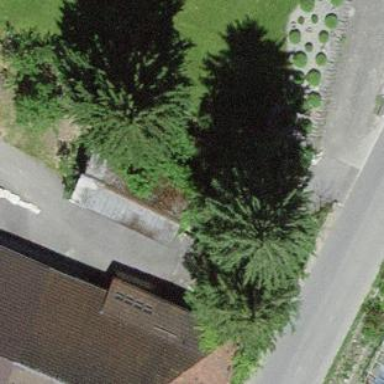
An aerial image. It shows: Barn.